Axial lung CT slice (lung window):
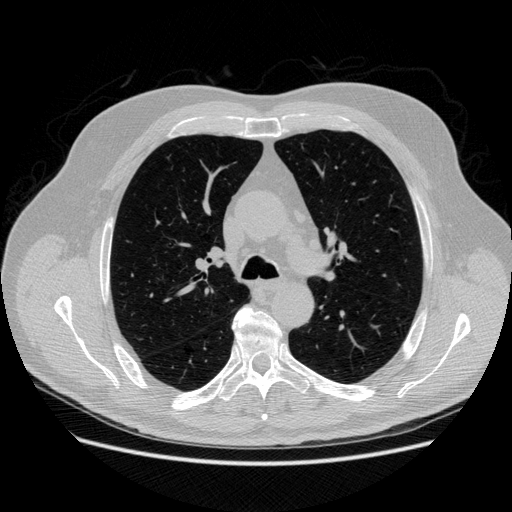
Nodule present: no